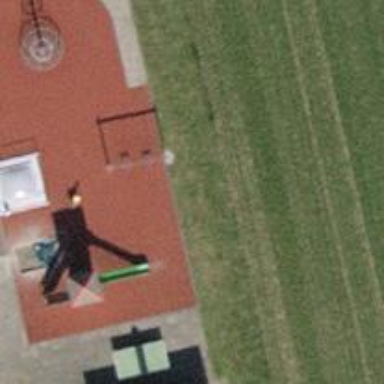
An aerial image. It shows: Playground with swings.